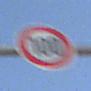
Verkehrszeichen: Geschwindigkeit100
Umgebung: Outdoor, Urban
Tageszeit: SunriseSunset
Wetter: Clear
Licht: Natural
Jahreszeit: NotSpecified
Kontrast: MediumContrast